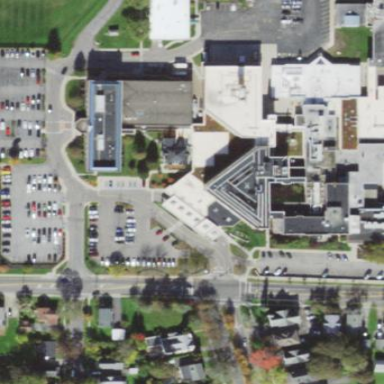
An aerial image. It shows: Hospital building.